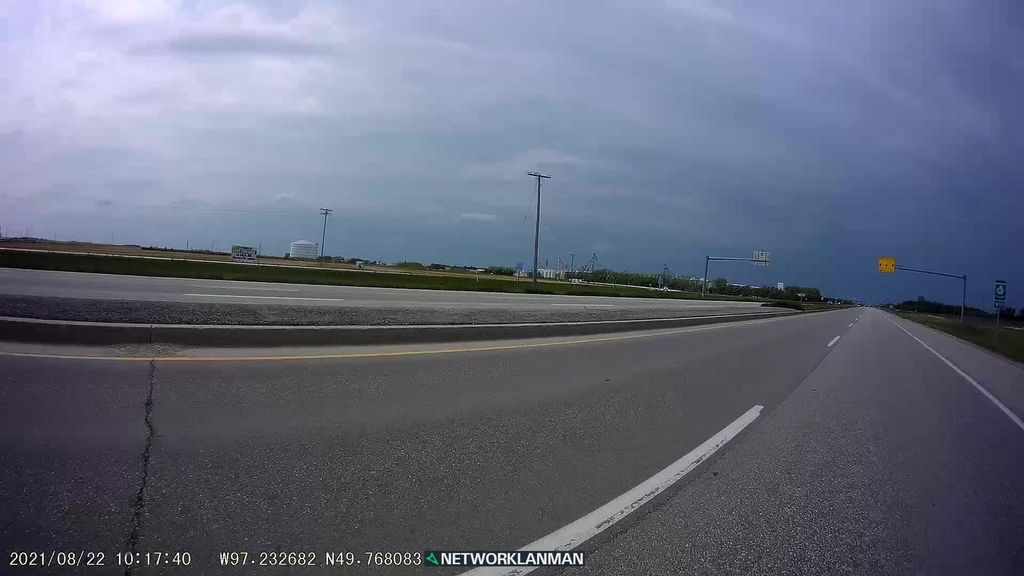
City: winnipeg